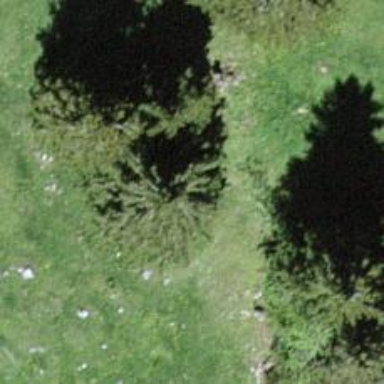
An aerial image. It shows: Needle-leaved tree in nature.